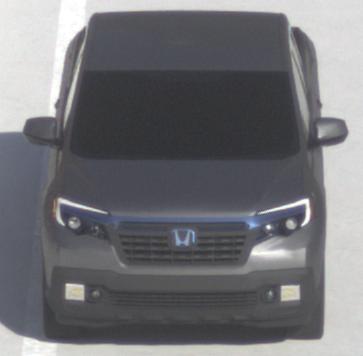
Make: Honda
Model: Ridgeline
Detailed model: Gen. 2
Model produced from: 2016
Model produced until: 2020
Doors: 4
Color: gray
Road condition: dry road
Daytime: morning or afternoon
Contrast: high contrast